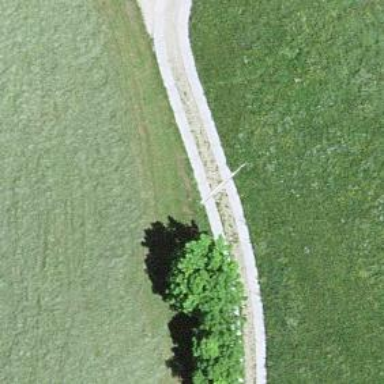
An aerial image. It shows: Service road with grade2 tracktype.